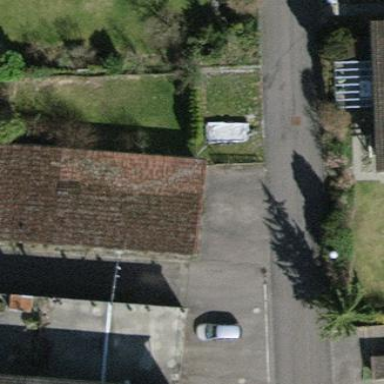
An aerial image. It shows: Flat-roofed building.